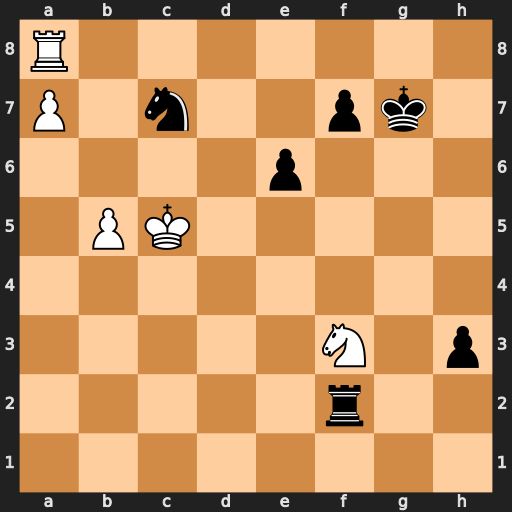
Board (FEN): R7/P1n2pk1/4p3/1PK5/8/5N1p/5r2/8
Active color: w
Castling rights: -
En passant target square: -
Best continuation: b6 Nxa8 b7